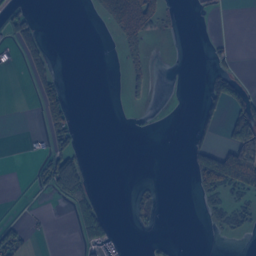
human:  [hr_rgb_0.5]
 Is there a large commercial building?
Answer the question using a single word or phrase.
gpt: no

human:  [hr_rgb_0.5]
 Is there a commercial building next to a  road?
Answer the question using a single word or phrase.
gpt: yes

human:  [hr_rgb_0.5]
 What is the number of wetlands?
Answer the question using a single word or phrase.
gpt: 1

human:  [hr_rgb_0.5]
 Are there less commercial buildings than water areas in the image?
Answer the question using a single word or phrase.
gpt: yes

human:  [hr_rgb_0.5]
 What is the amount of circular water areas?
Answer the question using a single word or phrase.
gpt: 3

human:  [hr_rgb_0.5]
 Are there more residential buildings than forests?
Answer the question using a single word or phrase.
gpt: no

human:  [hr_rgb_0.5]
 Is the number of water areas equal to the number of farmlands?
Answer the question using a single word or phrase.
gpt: no

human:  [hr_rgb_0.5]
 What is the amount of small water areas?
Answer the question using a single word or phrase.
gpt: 8

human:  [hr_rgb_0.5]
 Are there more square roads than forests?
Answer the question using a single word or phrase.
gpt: no

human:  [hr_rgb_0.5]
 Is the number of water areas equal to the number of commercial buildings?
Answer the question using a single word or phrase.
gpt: no

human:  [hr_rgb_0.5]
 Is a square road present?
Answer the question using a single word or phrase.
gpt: no

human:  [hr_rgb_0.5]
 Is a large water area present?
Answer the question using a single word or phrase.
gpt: yes

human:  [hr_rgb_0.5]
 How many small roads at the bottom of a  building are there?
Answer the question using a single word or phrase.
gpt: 56

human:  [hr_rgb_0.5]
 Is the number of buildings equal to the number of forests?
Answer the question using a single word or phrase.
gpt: no

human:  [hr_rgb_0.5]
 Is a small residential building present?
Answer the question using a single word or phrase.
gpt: yes

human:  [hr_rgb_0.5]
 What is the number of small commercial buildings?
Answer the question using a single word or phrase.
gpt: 1

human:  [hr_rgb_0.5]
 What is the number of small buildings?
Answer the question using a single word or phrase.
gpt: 57

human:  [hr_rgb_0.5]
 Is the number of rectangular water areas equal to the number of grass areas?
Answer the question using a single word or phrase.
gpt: no

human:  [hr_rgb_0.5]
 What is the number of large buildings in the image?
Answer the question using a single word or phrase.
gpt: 0

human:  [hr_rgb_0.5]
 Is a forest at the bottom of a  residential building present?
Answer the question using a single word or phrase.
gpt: yes

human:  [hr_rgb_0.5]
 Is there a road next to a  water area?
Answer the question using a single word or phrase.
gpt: yes

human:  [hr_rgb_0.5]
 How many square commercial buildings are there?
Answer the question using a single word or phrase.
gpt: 0

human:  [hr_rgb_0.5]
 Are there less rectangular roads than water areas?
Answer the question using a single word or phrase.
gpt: yes

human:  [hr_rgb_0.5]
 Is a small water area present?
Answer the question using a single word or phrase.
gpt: yes

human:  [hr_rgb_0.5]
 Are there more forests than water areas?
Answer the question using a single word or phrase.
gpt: yes

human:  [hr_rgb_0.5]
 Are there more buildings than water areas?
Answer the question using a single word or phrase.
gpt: yes

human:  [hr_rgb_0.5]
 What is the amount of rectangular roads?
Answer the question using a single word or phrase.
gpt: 0

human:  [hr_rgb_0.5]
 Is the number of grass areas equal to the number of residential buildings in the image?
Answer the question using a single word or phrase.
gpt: no

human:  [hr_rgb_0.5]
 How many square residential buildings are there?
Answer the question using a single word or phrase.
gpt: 0

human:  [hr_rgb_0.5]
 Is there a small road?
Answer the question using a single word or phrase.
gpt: yes

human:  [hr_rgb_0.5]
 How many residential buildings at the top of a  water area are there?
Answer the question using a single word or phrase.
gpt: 33

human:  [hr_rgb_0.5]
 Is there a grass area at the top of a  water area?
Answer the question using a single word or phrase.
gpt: yes

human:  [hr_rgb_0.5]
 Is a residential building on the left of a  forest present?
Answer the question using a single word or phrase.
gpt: yes

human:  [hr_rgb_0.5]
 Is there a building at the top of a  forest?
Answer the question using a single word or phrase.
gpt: yes

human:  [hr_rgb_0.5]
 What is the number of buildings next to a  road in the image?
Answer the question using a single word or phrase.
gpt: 61

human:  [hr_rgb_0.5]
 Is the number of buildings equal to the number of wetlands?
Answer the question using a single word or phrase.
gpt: no